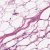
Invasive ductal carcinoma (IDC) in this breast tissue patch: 0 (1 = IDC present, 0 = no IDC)